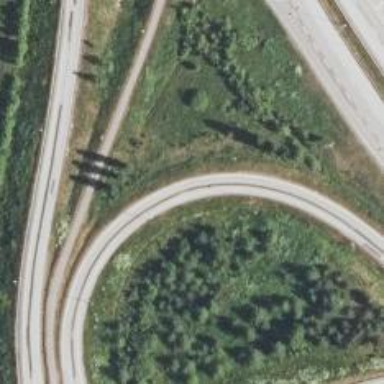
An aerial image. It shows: Asphalt motorway link connecting to main motorway.